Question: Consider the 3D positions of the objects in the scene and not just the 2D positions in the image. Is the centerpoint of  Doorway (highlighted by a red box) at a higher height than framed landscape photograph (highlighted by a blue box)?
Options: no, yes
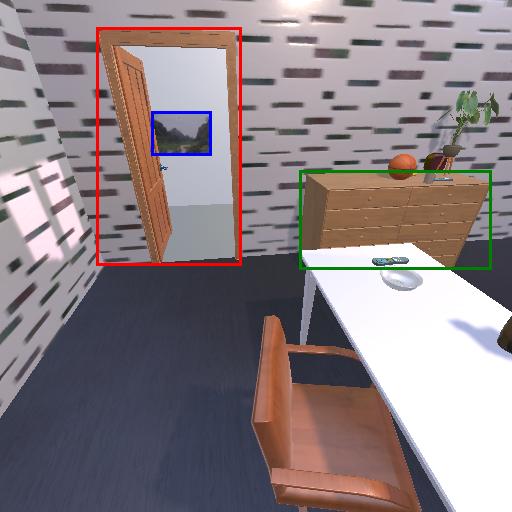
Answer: no